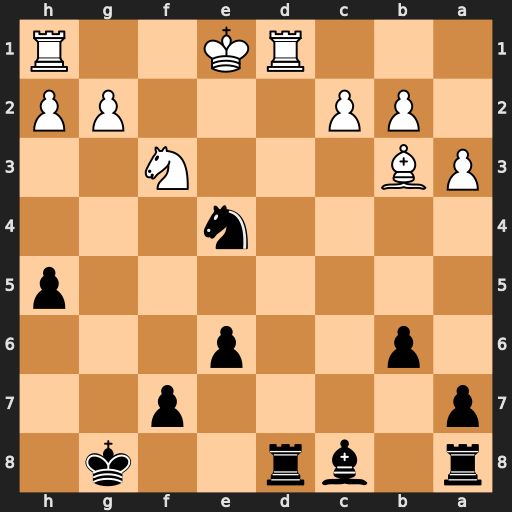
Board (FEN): r1br2k1/p4p2/1p2p3/7p/4n3/PB3N2/1PP3PP/3RK2R
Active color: b
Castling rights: K
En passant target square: -
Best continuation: Rxd1+ Kxd1 Nf2+ Ke2 Nxh1